Question: Every time When i run my Selenium script with phantomjs driver a massage pop up in the console automatically,

I can remove it ?
this my code
'''
from selenium import webdriver
driver = webdriver.PhantomJS()
driver.get('https:/example.com')
'''
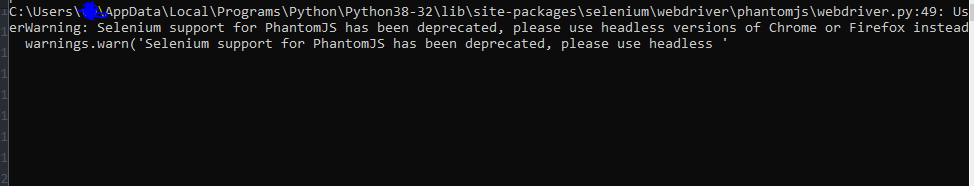
Answer: You can use standard module <URL> to configure what warning to display.
For example you can ignore all warnings
'''
import warnings
warnings.simplefilter("ignore")
'''
but it may ignore other useful warnings
---
'''
import warnings
from selenium import webdriver
warnings.simplefilter("ignore")
driver = webdriver.PhantomJS()
driver.get('https:/example.com')
'''